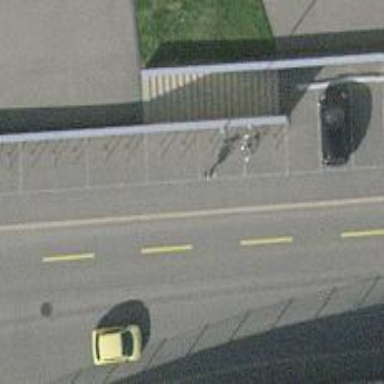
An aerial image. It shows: Concrete steps.